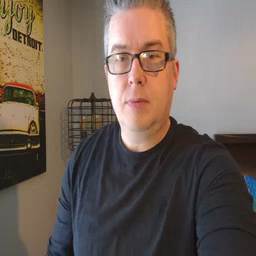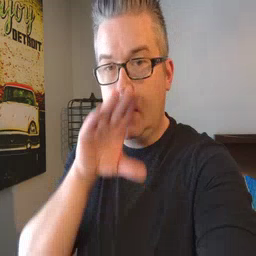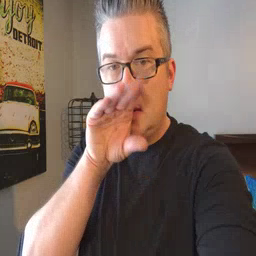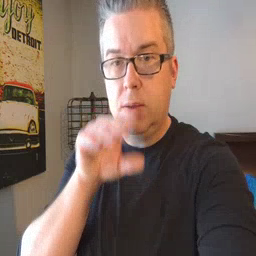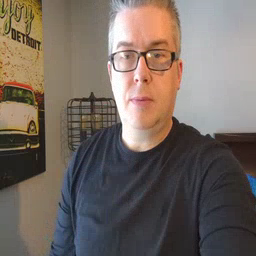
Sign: goose